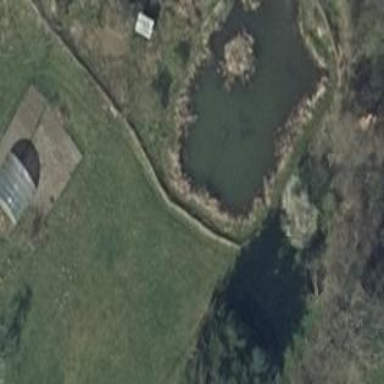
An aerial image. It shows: Pond surrounded by natural water.